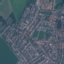
Label: Residential